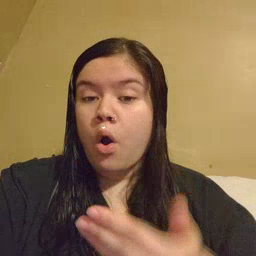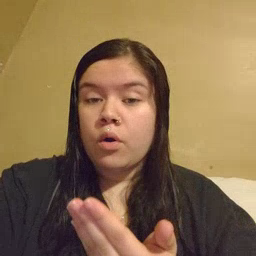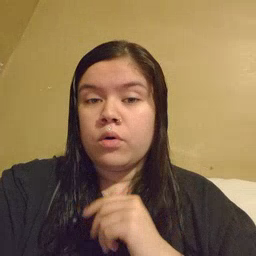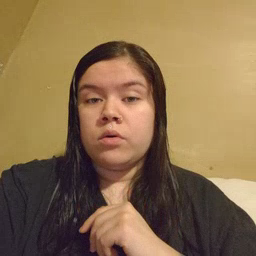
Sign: all